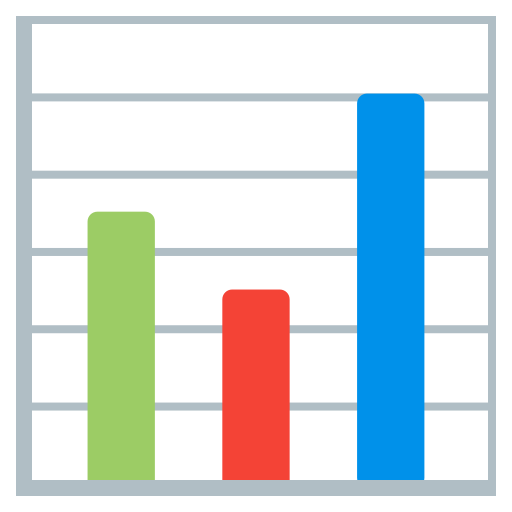
Emoji: 📊